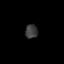
Tissue: prostate
Cell type: T cells
Senescence score: 0.3274
Nuclear area (px): 167
Mean DAPI intensity: 60.311